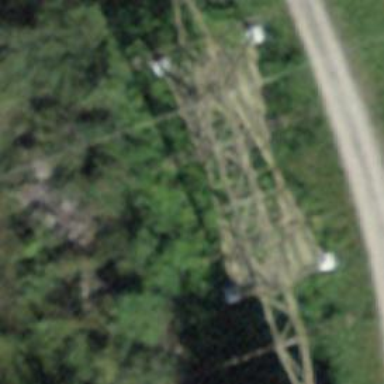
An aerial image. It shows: Power line in the image.